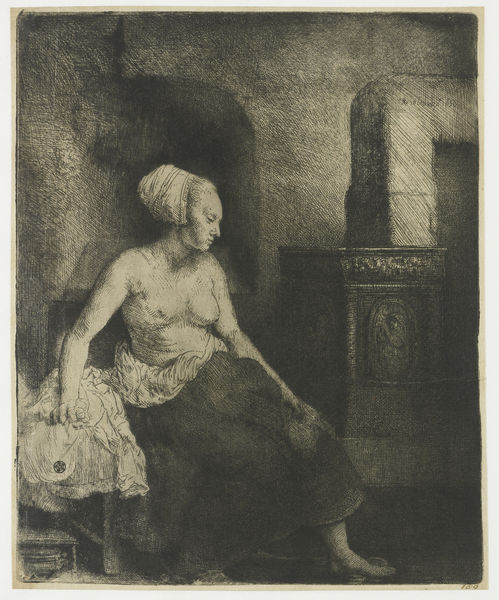
Titel: Vrouw met naakt bovenlichaam bij een kachel
Künstler: Rembrandt Harmensz. van Rijn
Standort: Amsterdam
Institution: Rijksmuseum
Schlagwörter: fuß, nackt, sitzen, brust, frau, hut, kleider, profil, raum, schwarz, skizze, weiss, zeichnung, zimmer, dame, tuch, rock, arm, arme, gesicht, sitzend, kamin, ofen, kopfbedeckung, brüste, mauer, füsse, kopftuch, sitzt, oberkörper, barfuss, radierung, schwarzweiß, turban, ofenrohr, wärmen, stuhk, nackte arme, oberkörperfrei